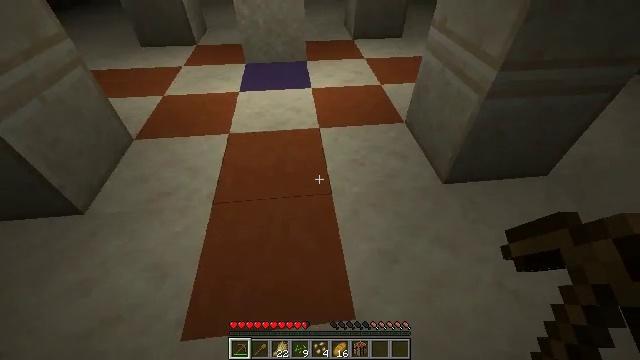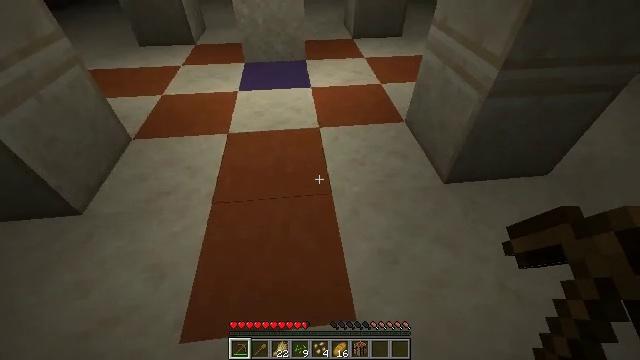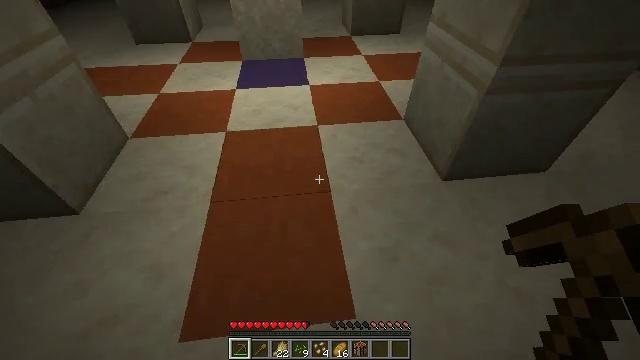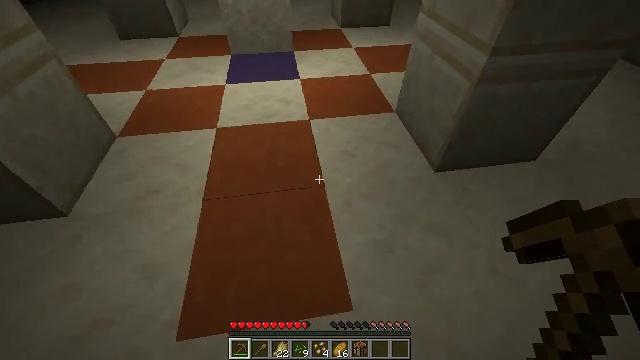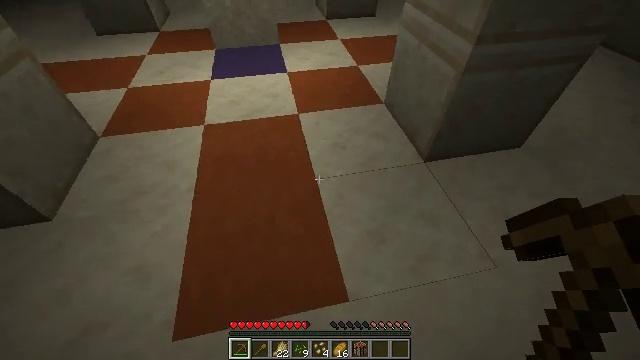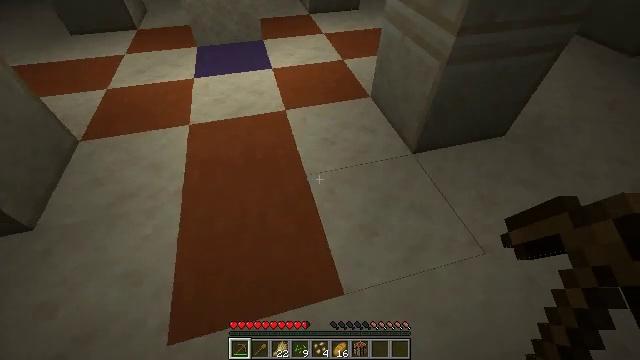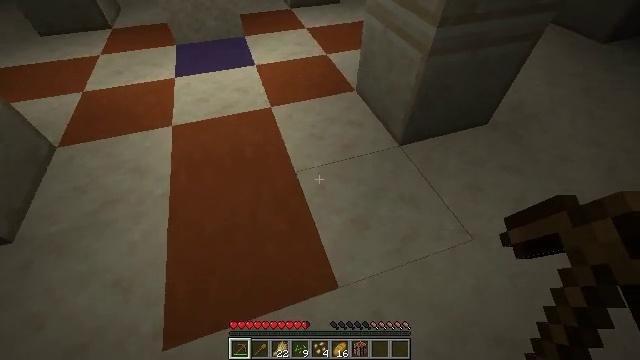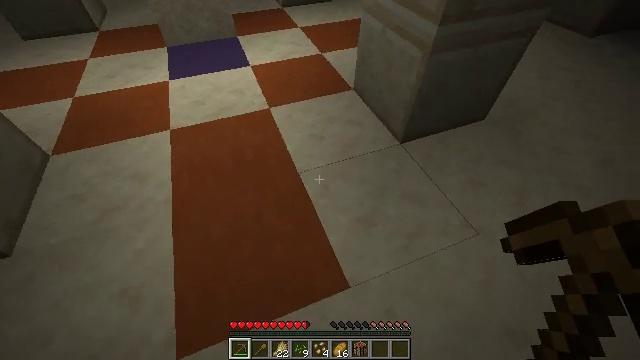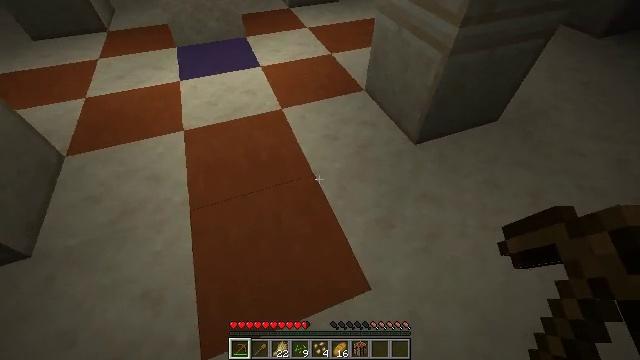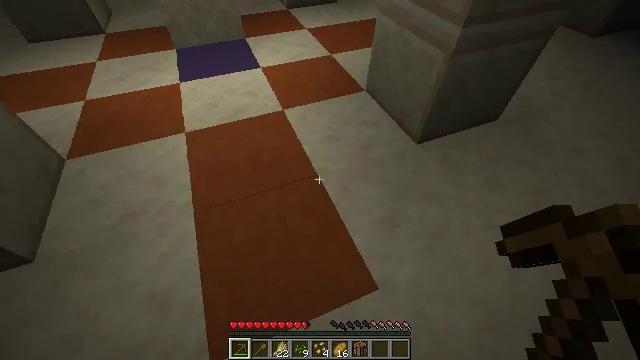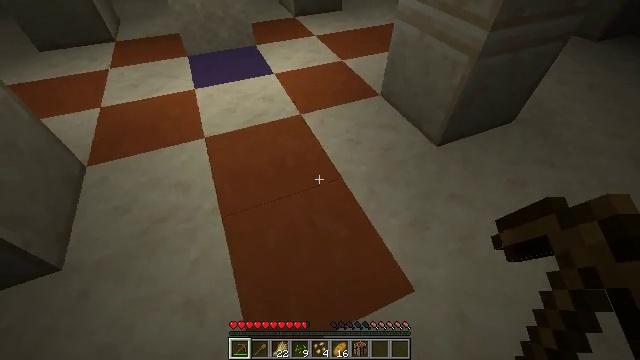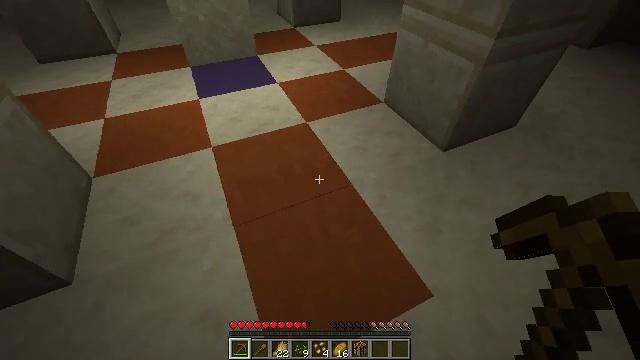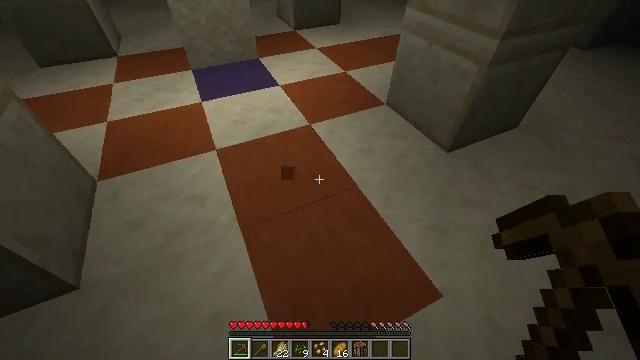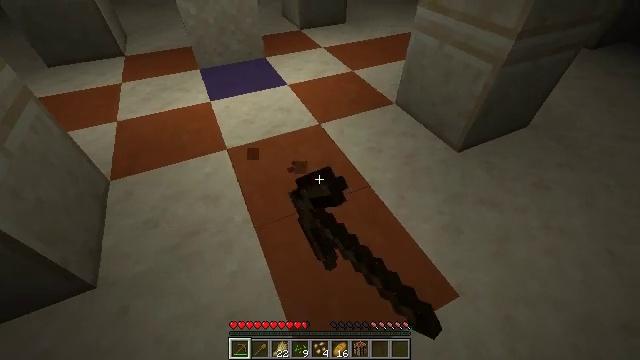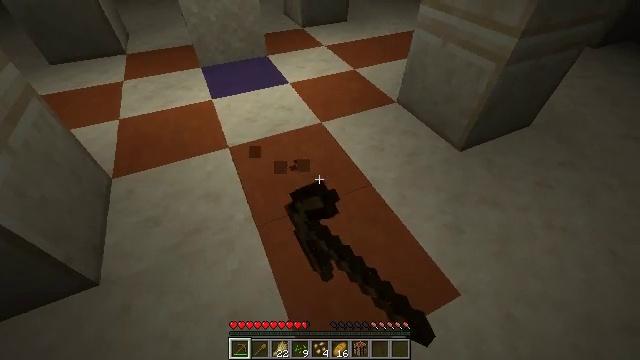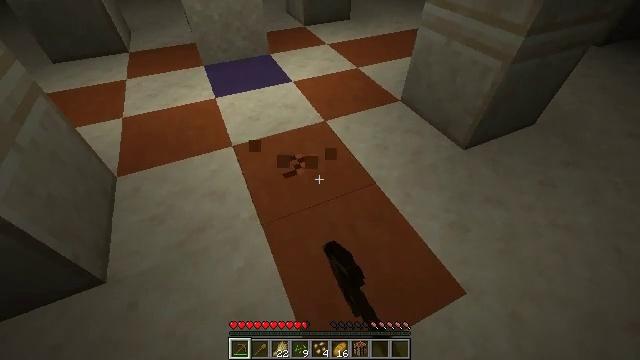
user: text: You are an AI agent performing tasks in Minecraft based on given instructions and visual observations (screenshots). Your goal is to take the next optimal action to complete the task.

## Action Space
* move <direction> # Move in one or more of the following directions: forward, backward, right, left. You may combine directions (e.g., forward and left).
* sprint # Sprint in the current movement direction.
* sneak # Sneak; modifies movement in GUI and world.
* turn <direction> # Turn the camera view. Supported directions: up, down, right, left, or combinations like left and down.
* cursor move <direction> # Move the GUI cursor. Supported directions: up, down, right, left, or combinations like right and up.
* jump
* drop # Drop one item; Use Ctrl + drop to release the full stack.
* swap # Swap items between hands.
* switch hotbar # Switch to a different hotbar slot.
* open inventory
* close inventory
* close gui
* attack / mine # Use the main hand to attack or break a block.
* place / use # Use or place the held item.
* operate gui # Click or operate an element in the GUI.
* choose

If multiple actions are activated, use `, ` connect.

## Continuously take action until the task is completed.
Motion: motion action
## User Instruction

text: Collect orange terracotta for building.
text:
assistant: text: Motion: no_op
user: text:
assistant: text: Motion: no_op
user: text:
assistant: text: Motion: turn right and down
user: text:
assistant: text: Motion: turn right and down
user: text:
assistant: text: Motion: turn right
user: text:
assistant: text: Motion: turn right
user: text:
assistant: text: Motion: move left, turn right
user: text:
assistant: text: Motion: move left
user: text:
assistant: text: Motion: move left
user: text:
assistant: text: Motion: move left, turn right and up
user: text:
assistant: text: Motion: turn right and up
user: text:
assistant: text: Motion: attack / mine
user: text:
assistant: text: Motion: attack / mine
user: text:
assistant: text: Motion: attack / mine
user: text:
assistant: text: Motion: attack / mine
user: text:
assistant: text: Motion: attack / mine
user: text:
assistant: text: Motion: attack / mine
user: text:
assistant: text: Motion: attack / mine
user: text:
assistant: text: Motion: attack / mine
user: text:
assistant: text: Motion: attack / mine
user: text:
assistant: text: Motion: attack / mine
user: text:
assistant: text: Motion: attack / mine
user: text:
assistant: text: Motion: attack / mine
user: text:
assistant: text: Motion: attack / mine
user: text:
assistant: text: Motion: move forward, attack / mine
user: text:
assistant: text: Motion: move forward, attack / mine
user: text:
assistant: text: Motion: attack / mine
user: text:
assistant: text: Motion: turn down, attack / mine
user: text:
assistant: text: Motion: turn down, attack / mine
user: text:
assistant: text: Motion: attack / mine